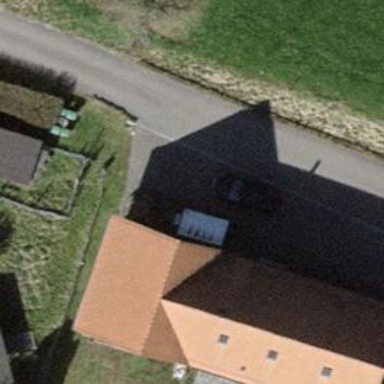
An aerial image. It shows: Building.